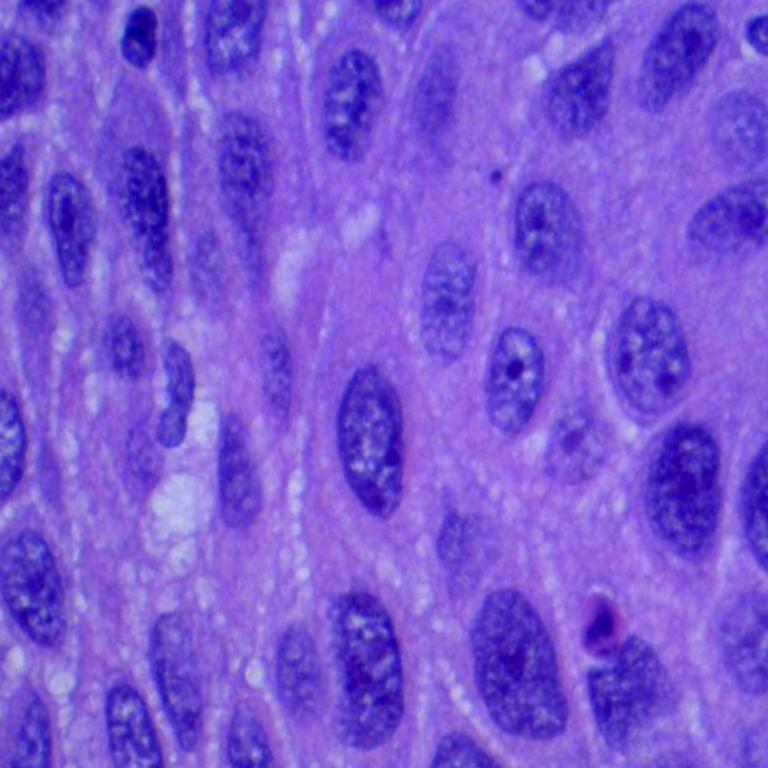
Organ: lung
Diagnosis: squamous carcinomas